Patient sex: M
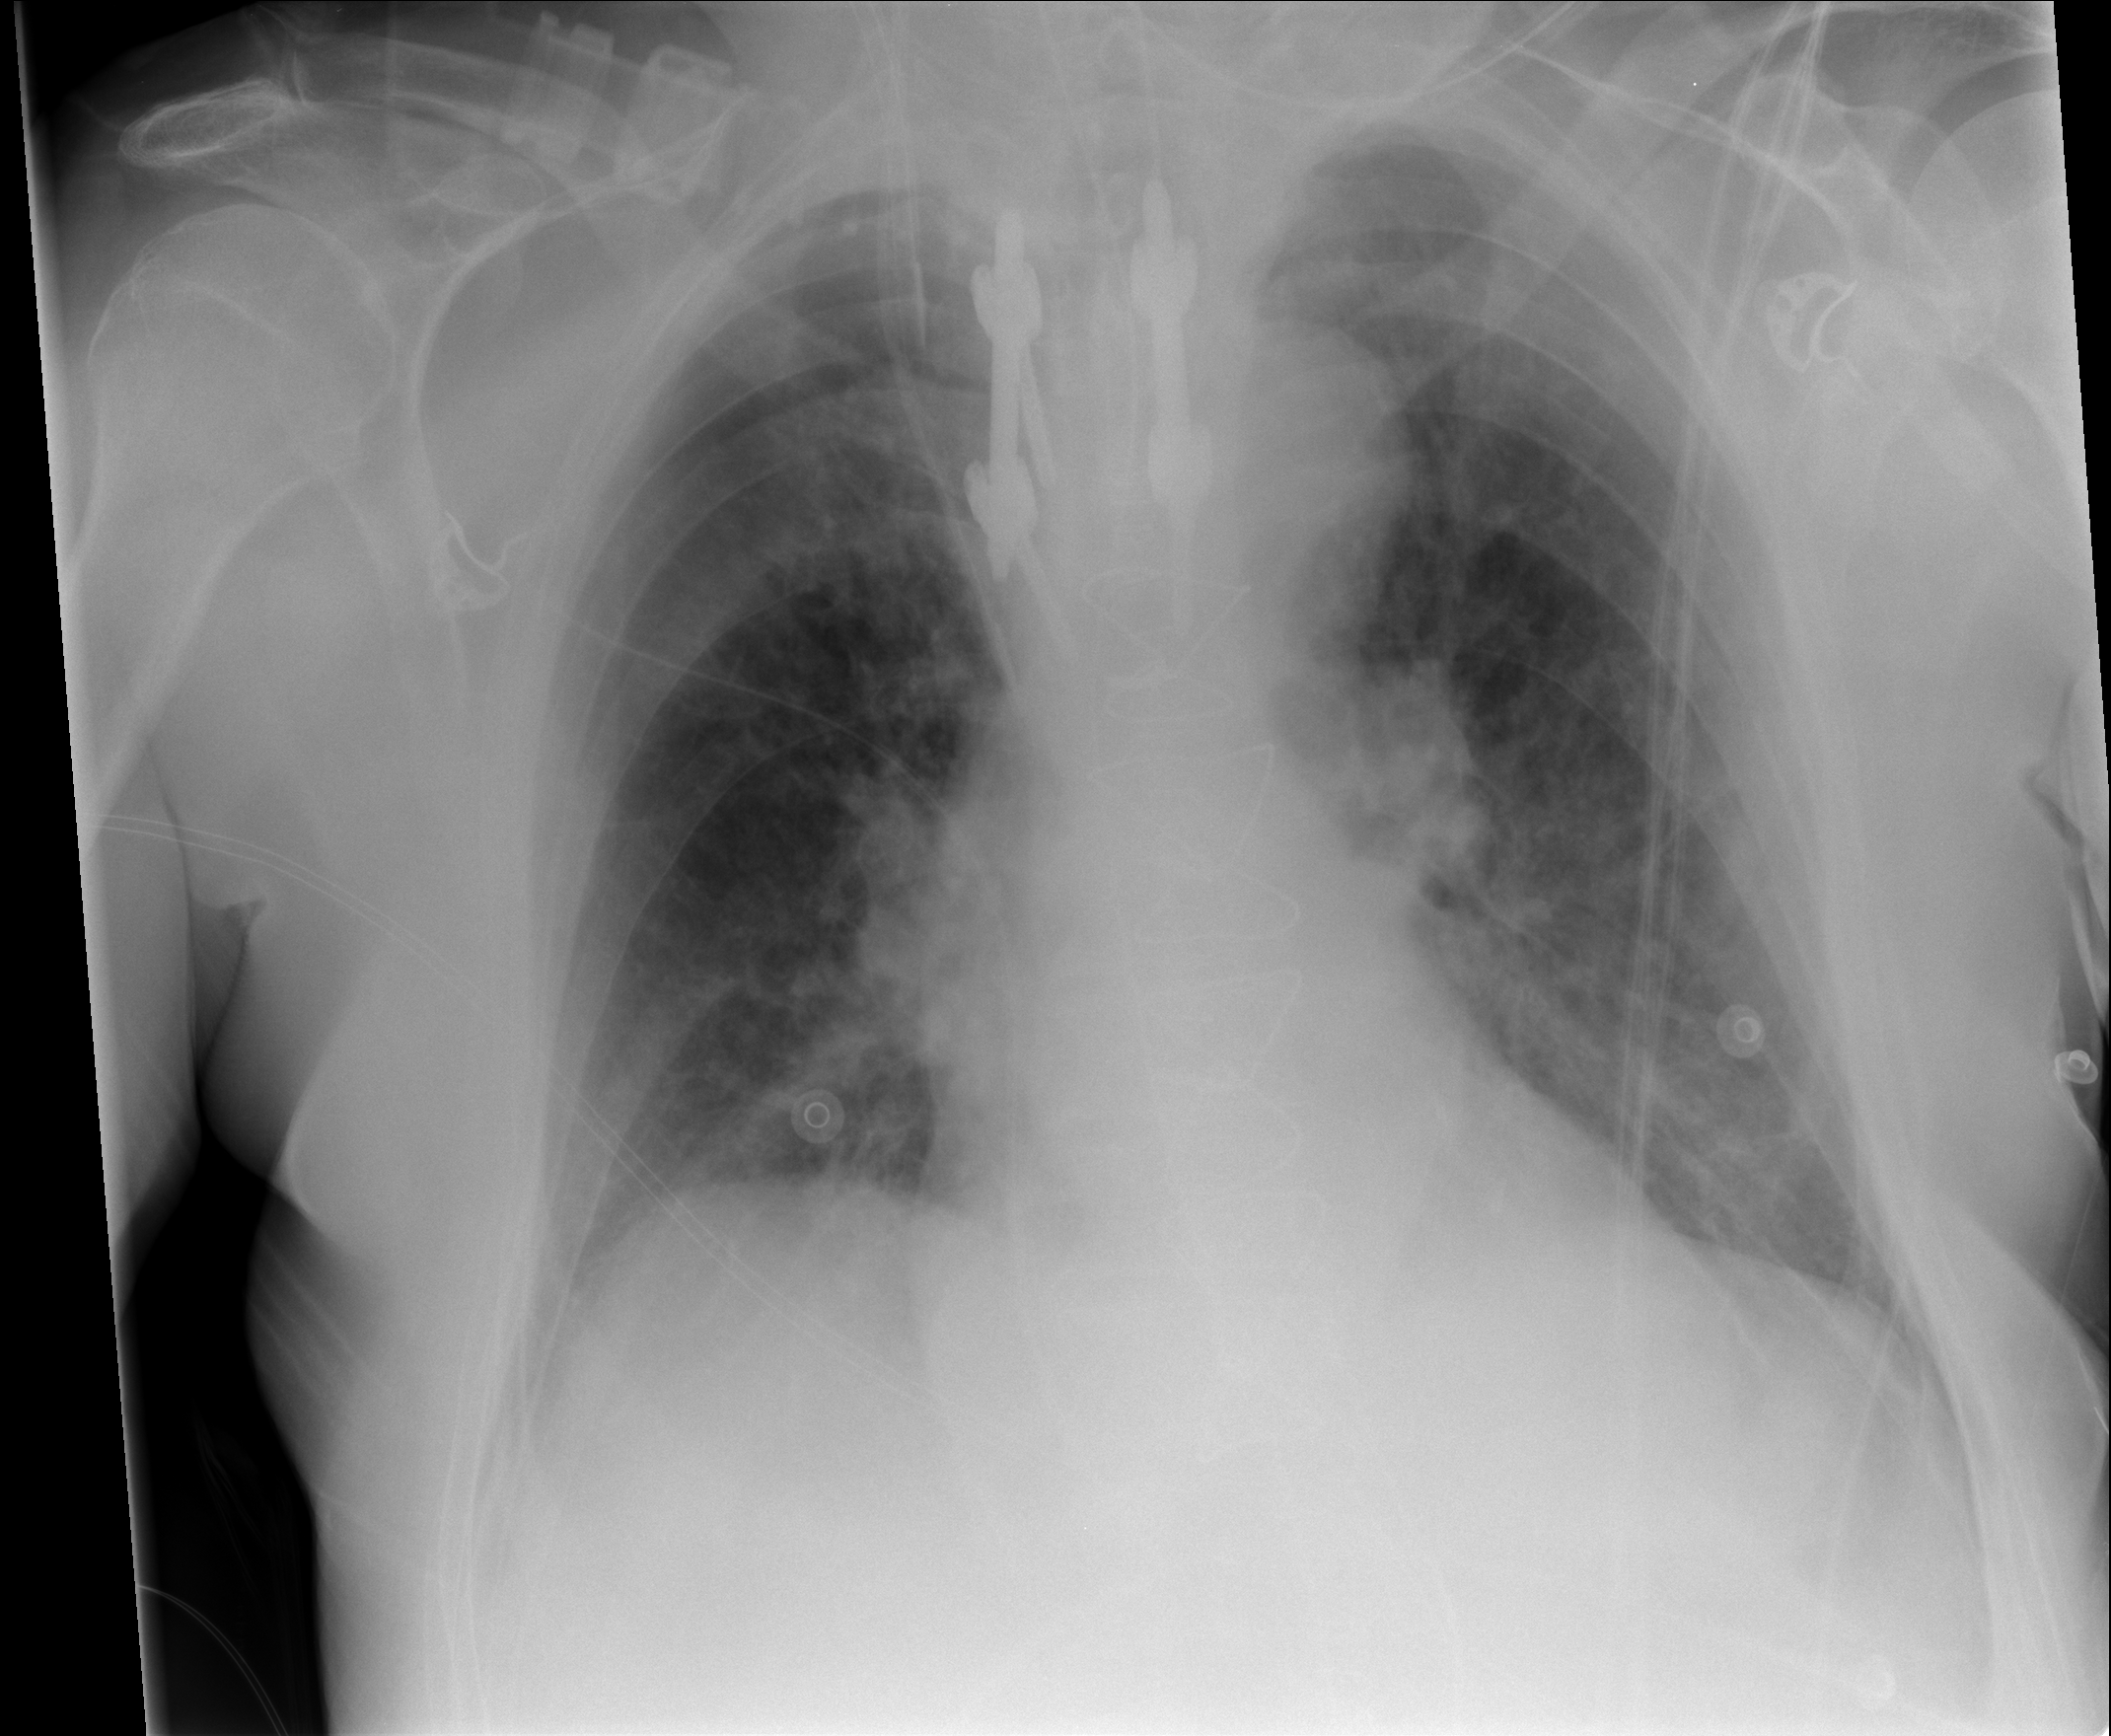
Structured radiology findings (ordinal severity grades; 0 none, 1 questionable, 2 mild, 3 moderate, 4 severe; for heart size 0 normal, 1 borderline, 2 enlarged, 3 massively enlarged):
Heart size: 0
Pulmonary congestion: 0
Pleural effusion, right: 1
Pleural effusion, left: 0
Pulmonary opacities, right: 1
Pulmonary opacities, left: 2
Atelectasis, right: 2
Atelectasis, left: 2